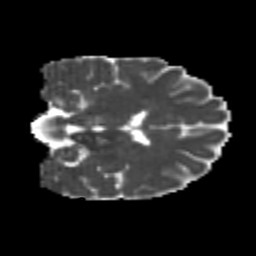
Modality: MD
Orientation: coronal
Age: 21
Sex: female
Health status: healthy
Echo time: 0.074 s